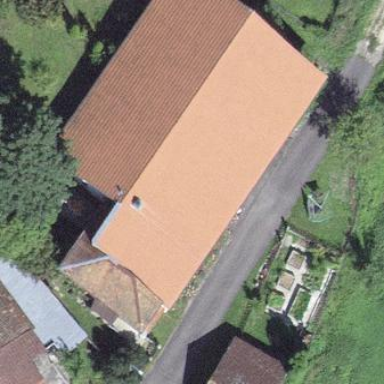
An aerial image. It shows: Farm building.